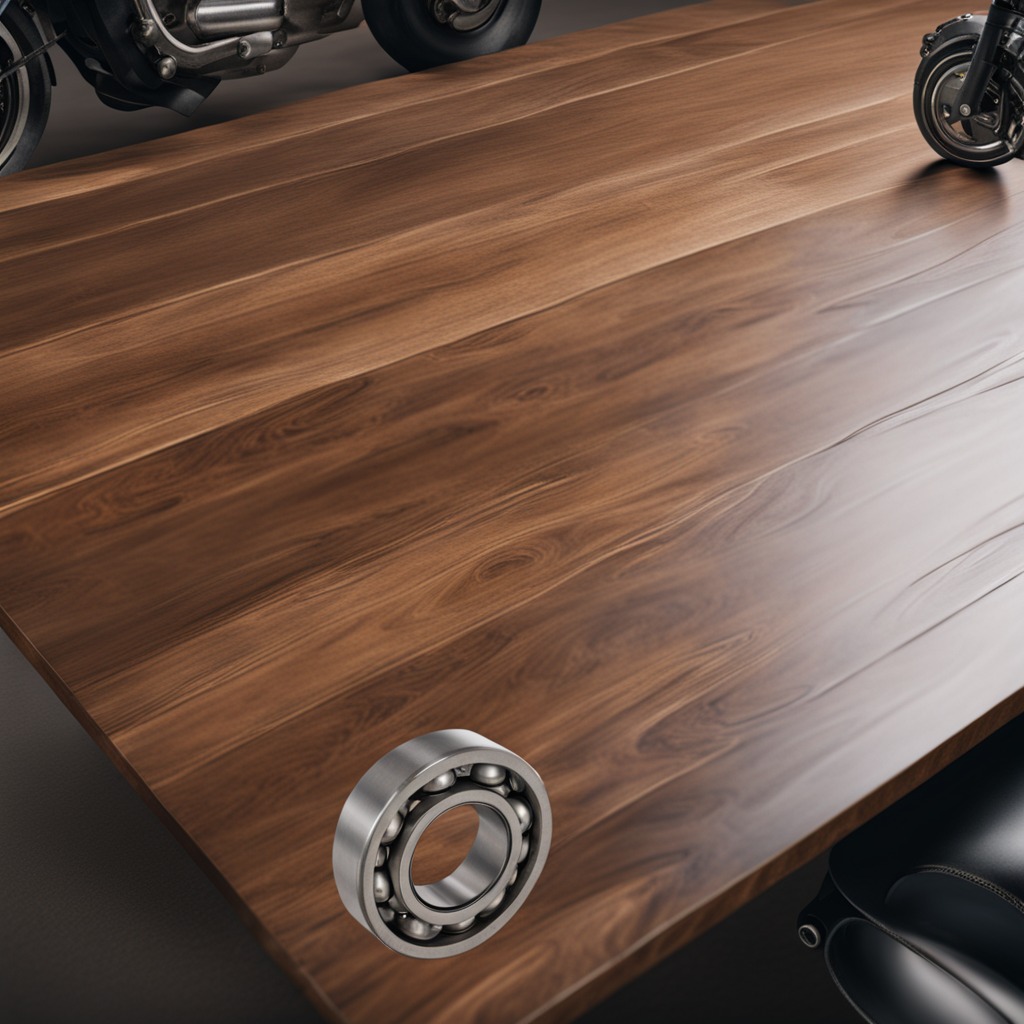
A metal ball bearing is lying on the oil-spilled wooden table in a vintage motorcycle garage.